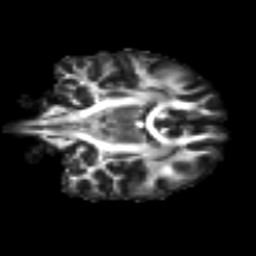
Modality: FA
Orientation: coronal
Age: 24
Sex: female
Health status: ill
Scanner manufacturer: siemens
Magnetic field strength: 3 T
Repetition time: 6.5 s
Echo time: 0.062 s